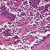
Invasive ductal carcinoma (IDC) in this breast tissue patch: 0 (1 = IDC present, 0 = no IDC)